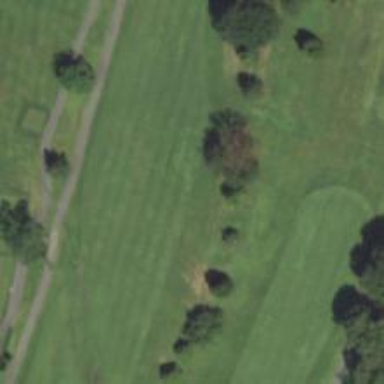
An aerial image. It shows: Golf hole.